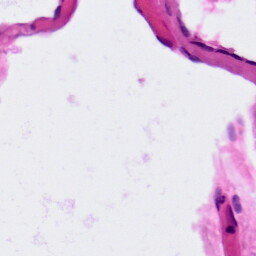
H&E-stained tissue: Lung